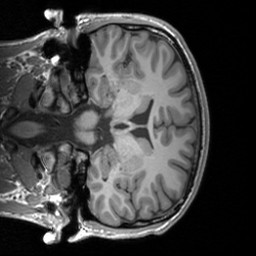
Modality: T1w
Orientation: coronal
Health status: healthy
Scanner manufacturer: siemens
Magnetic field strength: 3 T
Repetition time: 1.9 s
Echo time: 0.00226 s